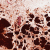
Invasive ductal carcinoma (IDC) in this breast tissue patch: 0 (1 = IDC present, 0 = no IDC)